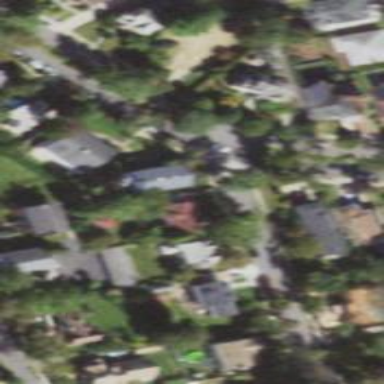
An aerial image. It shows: Residential road.